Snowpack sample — Buffalo Mountain, Silverthorne, Colorado, USA (1/25/25, 10:11 AM MST)
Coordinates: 39.6222, -106.1139
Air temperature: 22 °F
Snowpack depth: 110 cm
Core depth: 30 cm
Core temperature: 42.8 °F
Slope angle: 12°, slope face: 102°
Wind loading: high
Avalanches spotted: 0
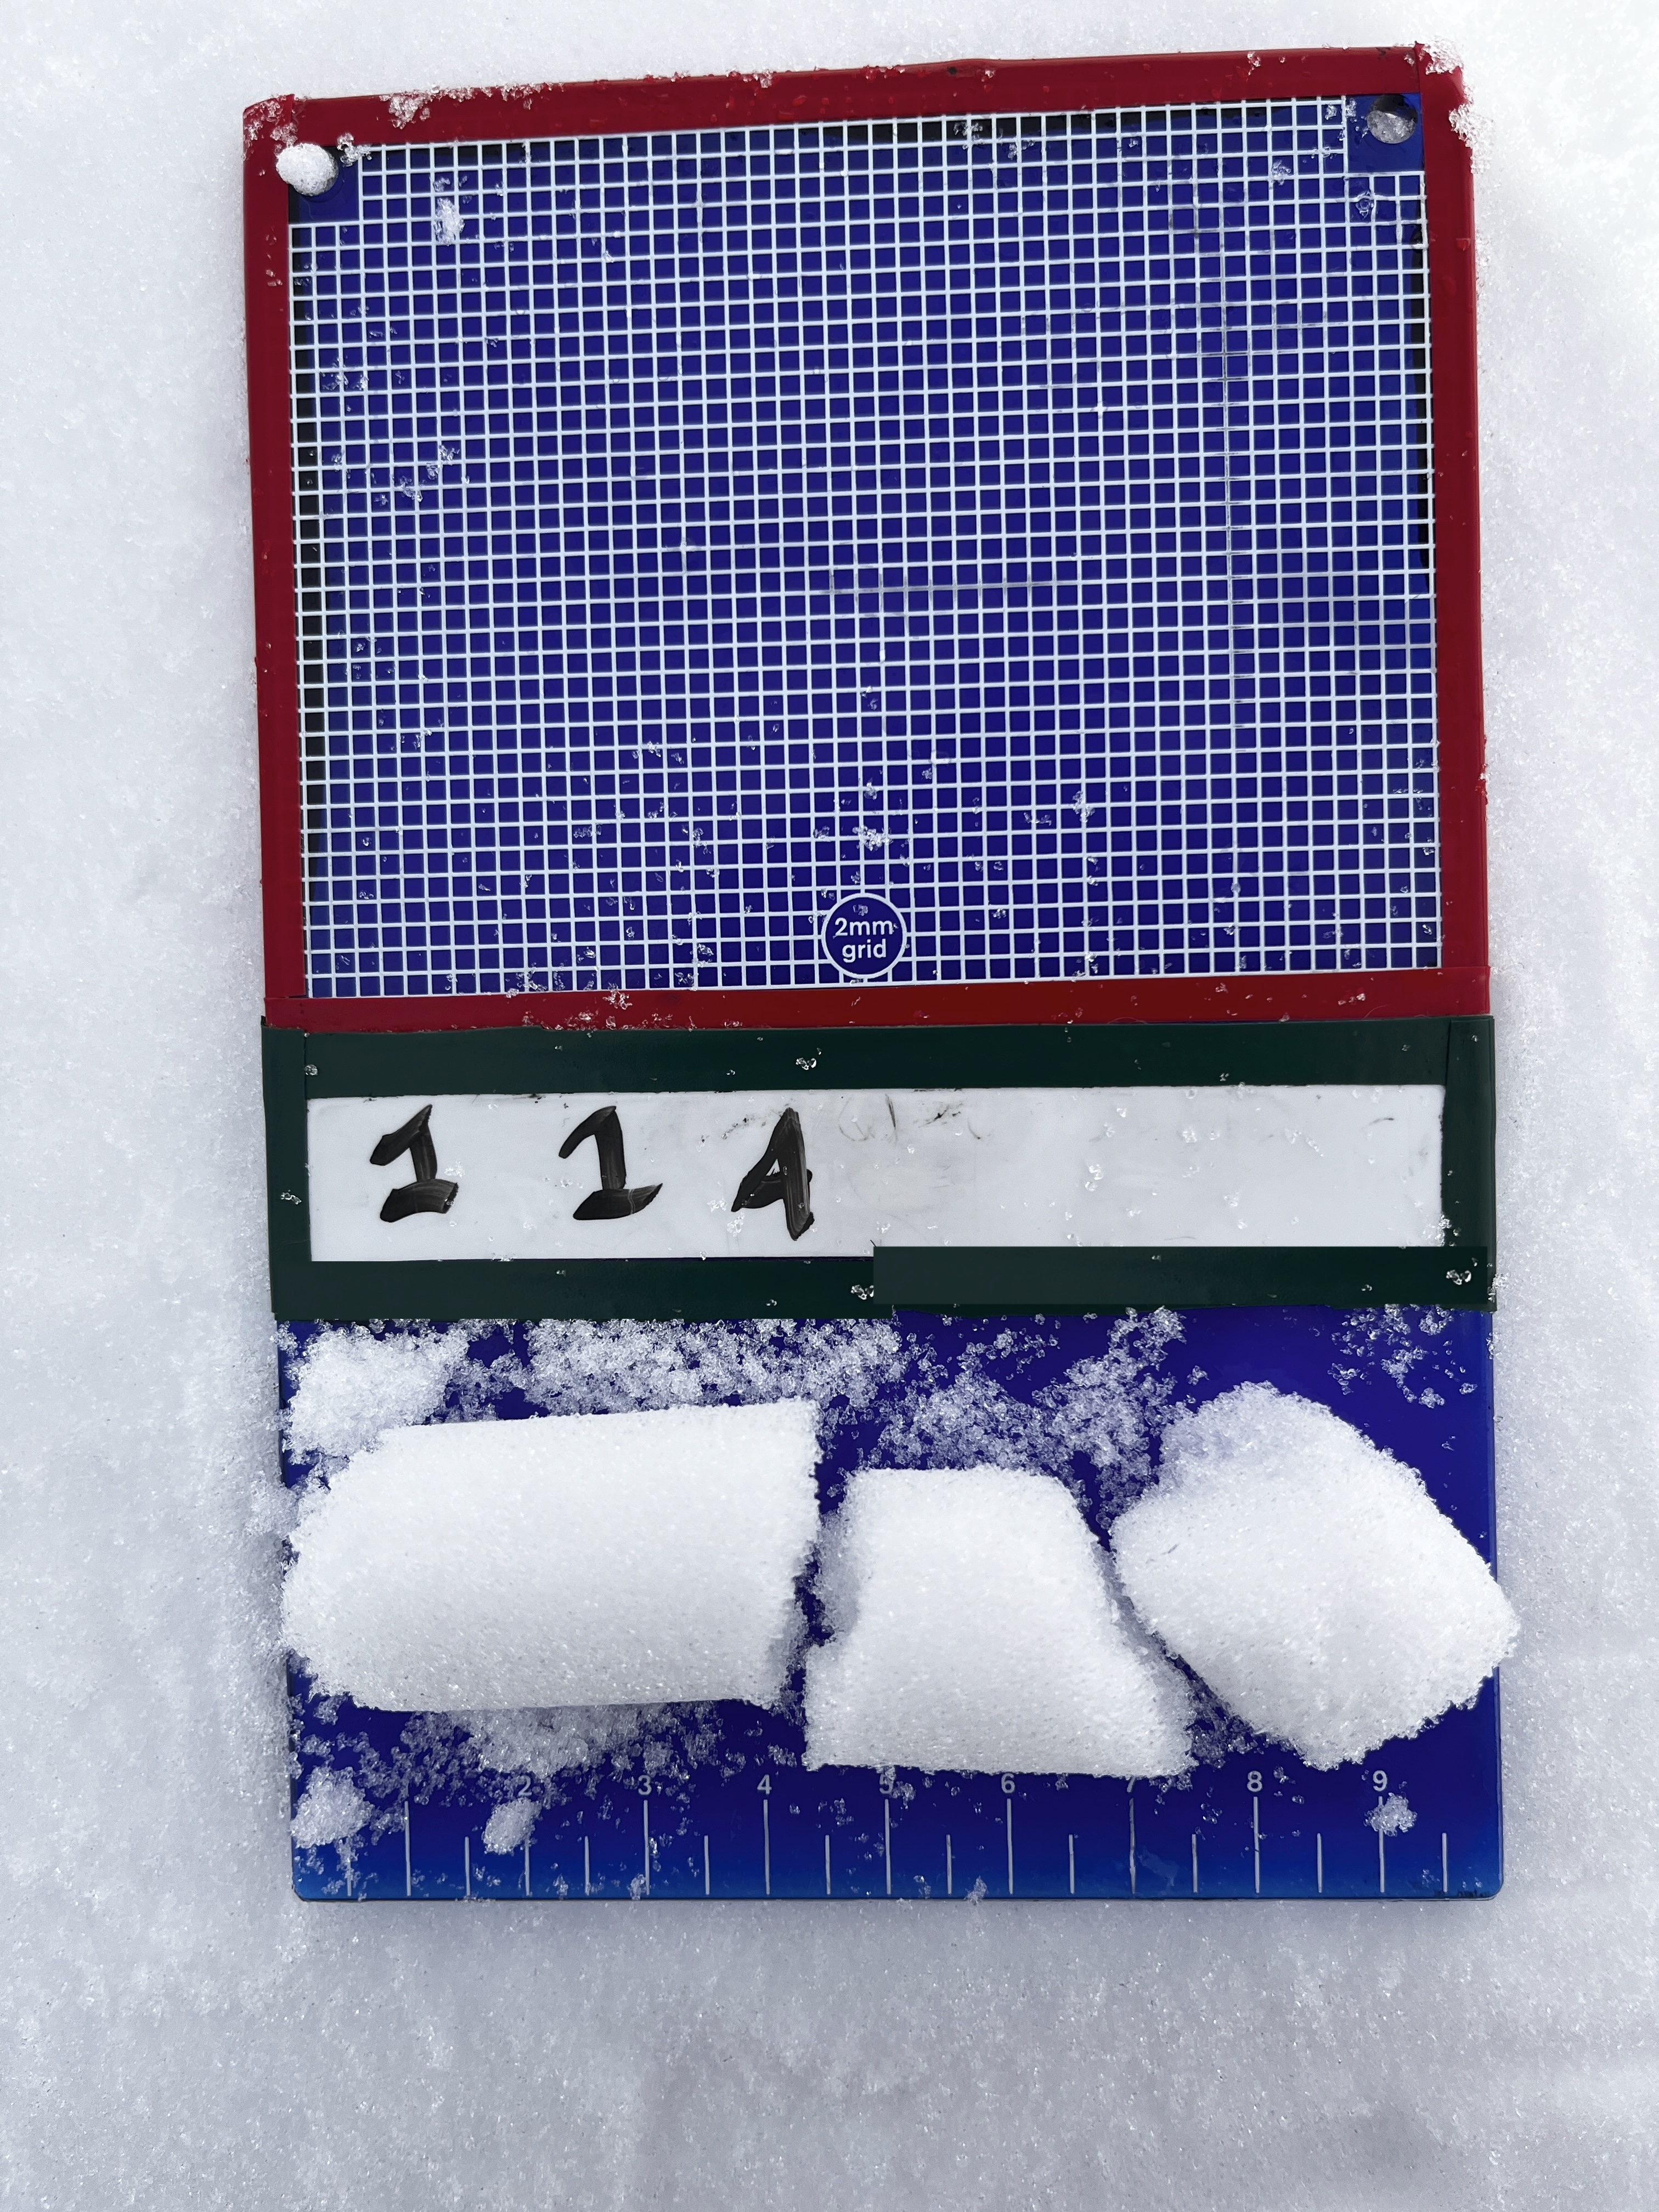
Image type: crystal_card
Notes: No avalanches nearby, collected on the outskirts of a fire break 15 meters from the treeline, on way to Buffalo and Red Mountain